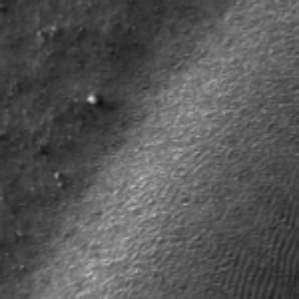
Label: frost